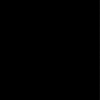
Label: dusty